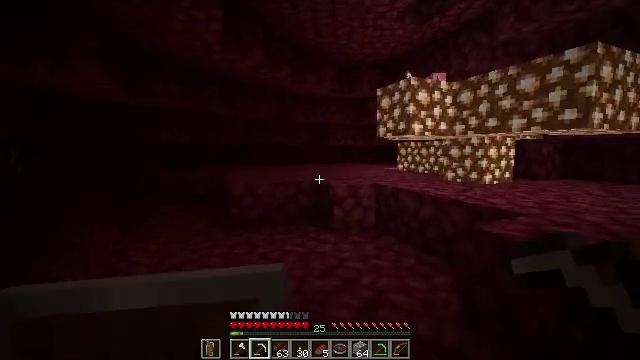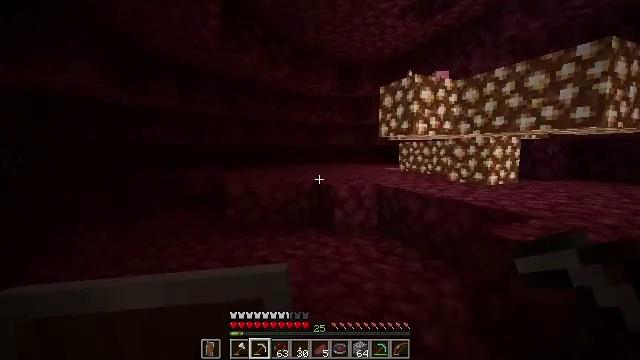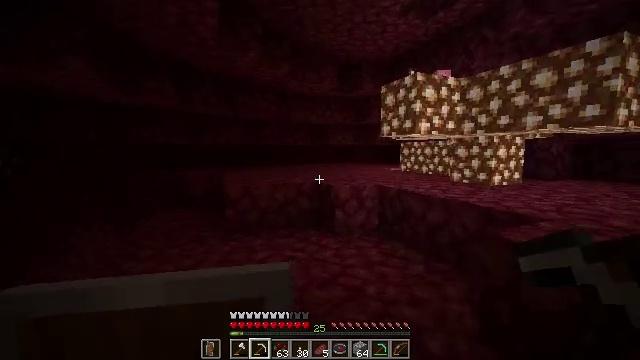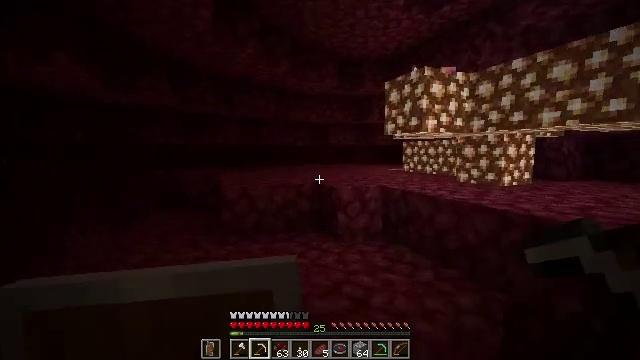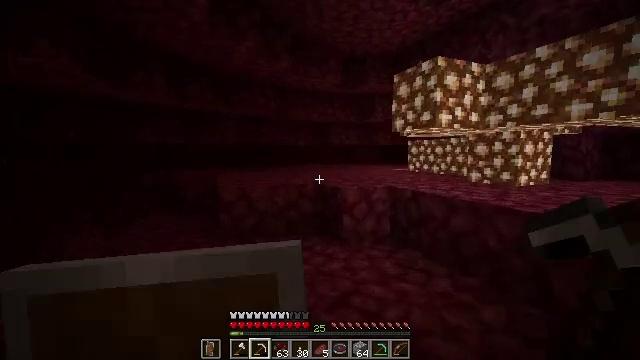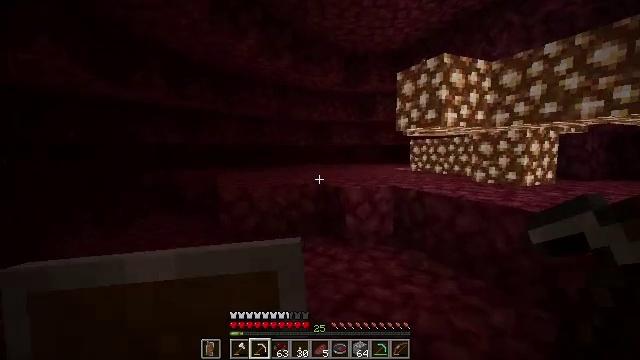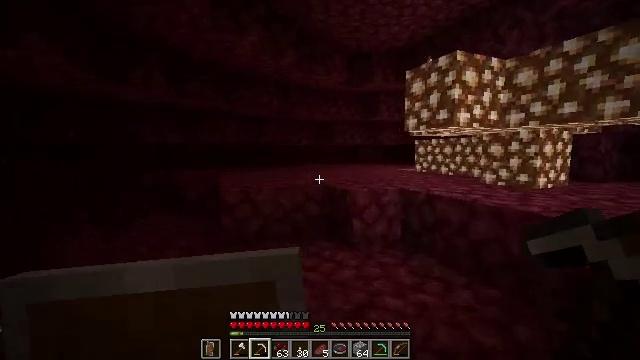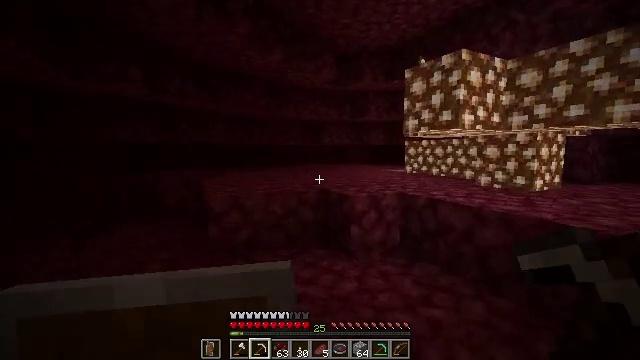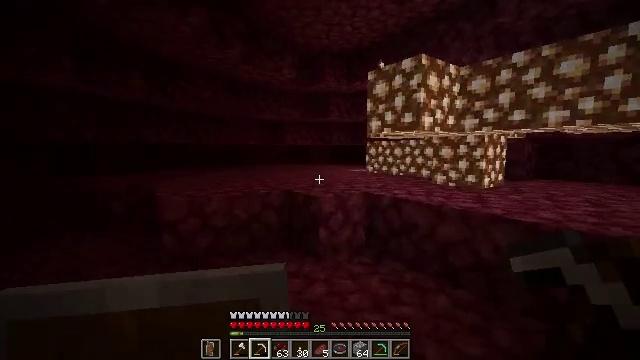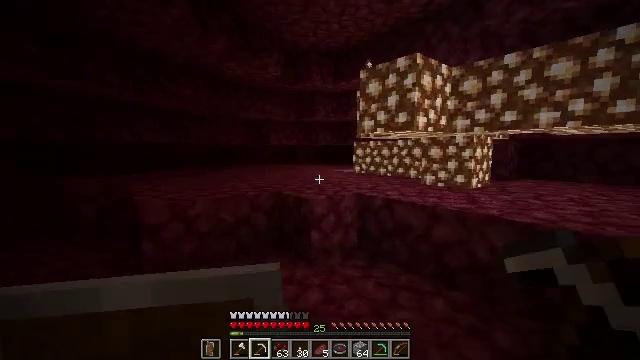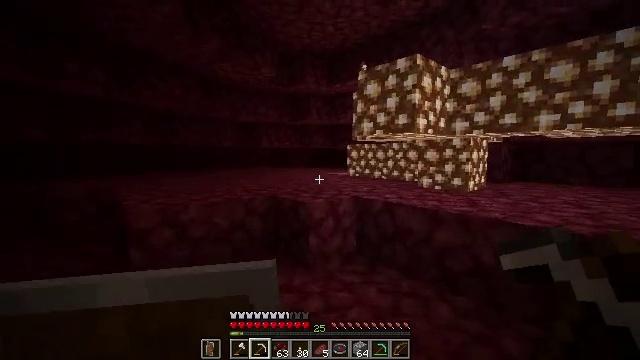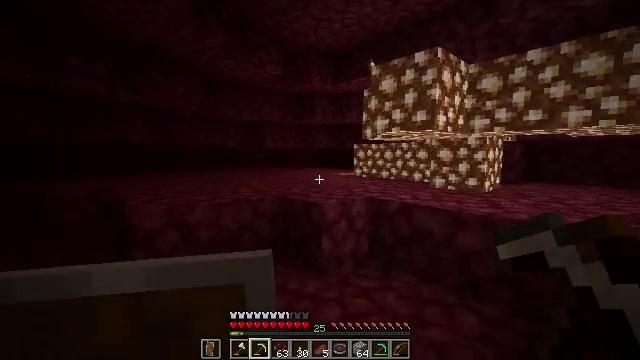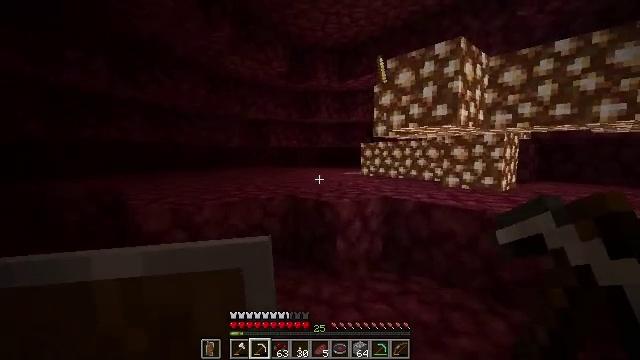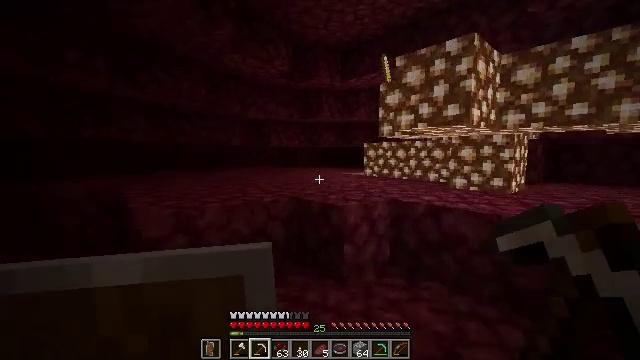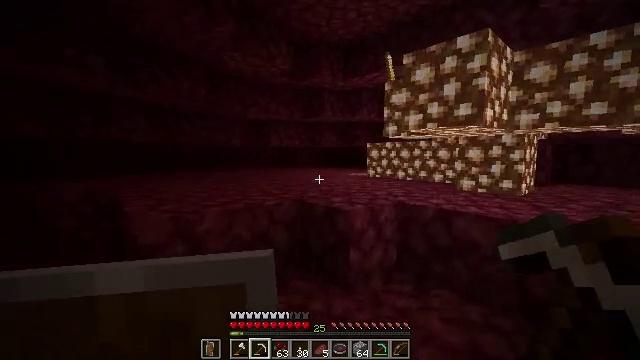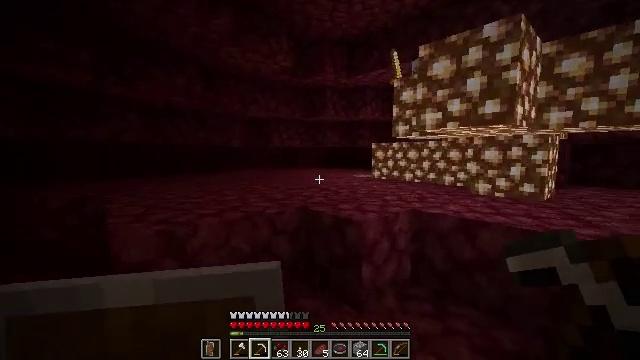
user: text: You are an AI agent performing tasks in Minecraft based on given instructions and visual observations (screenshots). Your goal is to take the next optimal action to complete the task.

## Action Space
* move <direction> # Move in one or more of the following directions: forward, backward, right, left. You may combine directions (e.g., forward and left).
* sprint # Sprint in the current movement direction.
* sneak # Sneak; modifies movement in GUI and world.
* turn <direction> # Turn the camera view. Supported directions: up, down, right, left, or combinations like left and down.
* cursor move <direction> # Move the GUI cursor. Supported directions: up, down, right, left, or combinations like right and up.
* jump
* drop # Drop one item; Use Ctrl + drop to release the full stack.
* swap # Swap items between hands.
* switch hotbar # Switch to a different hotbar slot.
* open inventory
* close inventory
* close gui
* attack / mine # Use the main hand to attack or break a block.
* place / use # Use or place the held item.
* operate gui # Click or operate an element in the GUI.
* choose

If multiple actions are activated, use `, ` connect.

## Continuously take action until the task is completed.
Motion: motion action
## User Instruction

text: Break the glowstone to gather its dust.
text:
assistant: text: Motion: move forward
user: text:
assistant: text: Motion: move forward
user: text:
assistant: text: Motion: move forward
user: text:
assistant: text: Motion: move forward and move left
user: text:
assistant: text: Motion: move forward and move left
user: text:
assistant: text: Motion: move forward and move left
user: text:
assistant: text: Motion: move forward and move left, turn right
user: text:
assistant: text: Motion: move forward and move left, turn right
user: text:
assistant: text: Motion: move forward and move left, turn right
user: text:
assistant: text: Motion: move forward and move left, turn right
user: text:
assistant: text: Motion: move forward and move left
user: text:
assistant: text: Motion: move forward and move left
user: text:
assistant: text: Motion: move forward
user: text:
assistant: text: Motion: move forward
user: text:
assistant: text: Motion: move forward
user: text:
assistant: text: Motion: move forward
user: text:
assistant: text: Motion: move forward and move left
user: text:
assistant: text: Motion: move forward and move left
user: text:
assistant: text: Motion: move forward and move left
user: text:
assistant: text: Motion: move forward and move left
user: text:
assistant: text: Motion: move forward and move left, turn right
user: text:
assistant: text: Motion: move forward and move left, turn right
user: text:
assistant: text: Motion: move forward and move left, turn right
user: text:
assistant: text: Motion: move forward and move left, jump
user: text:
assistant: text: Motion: move forward and move left, jump
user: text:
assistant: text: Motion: move forward and move left, turn right, jump
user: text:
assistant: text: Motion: move forward and move left, turn right, jump
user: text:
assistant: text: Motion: move forward and move left, turn right
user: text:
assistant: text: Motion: move forward and move left
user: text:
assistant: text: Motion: move forward and move left